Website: lowes
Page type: payment
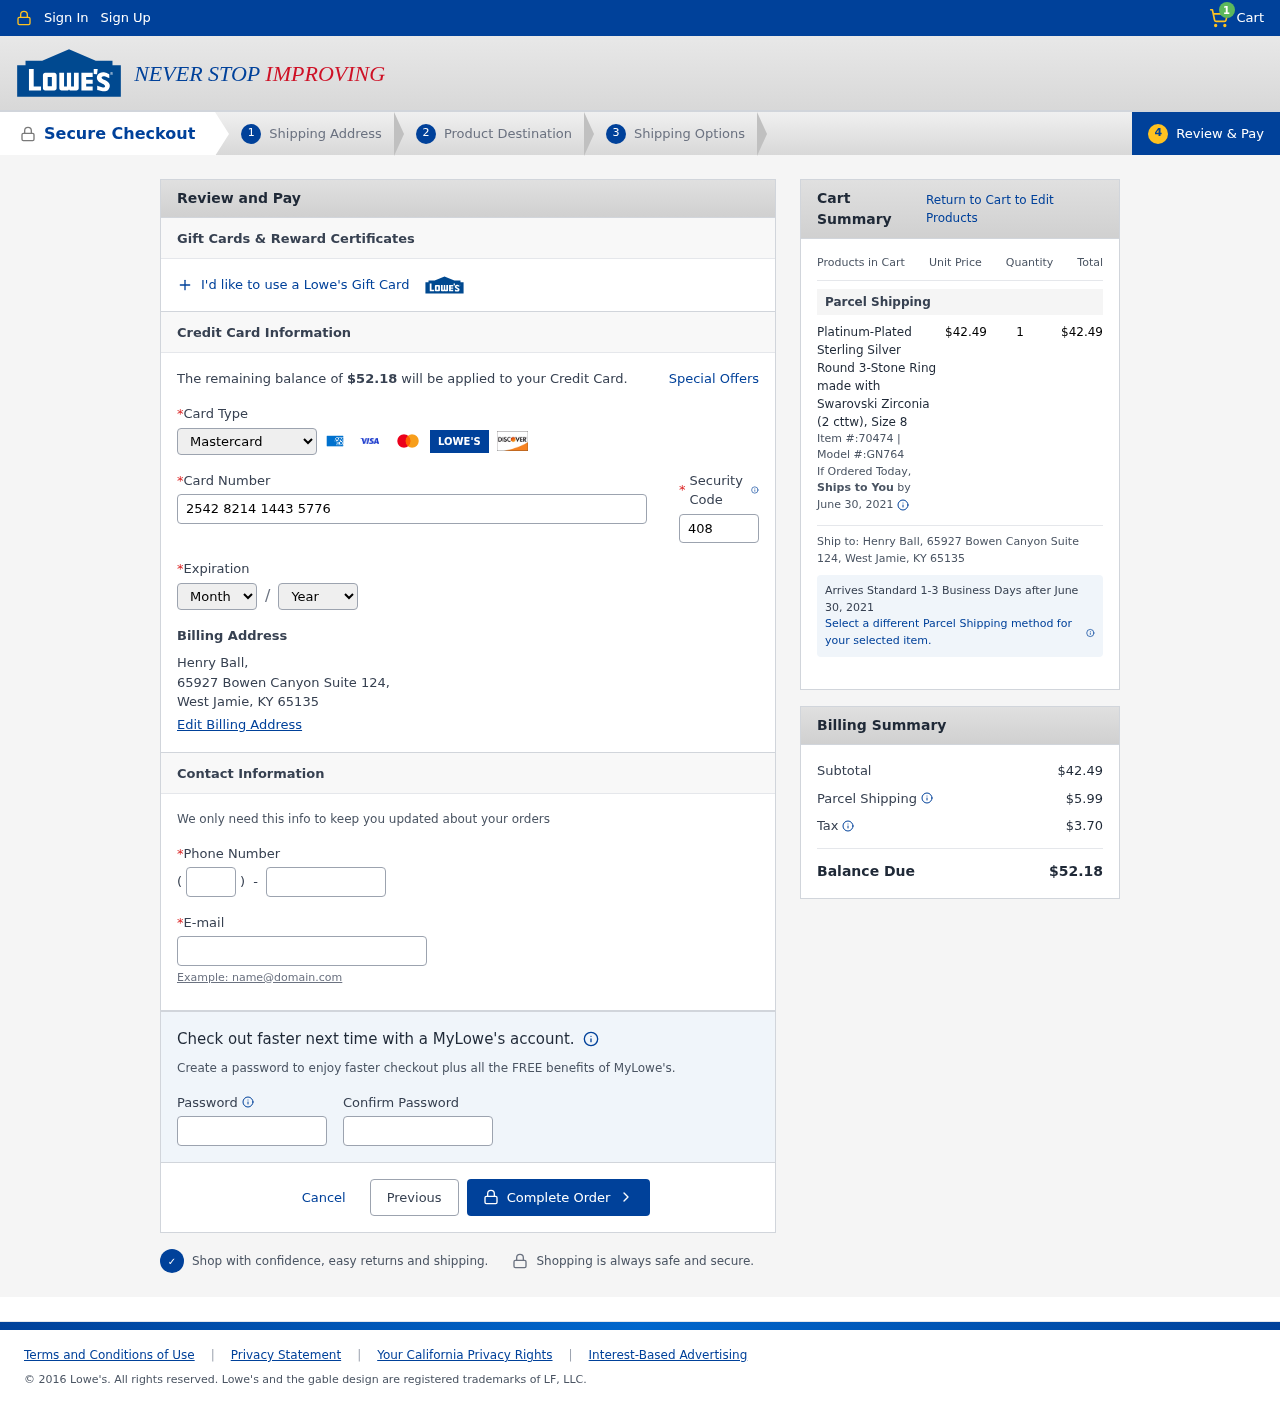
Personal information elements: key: PII_CARD_CVV
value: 408
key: PII_CARD_EXPIRY_MONTH
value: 02
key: PII_CARD_EXPIRY_YEAR
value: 27
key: PII_CARD_NUMBER
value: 2542 8214 1443 5776
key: PII_CARD_TYPE
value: Mastercard
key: PII_CITY_STATE_ZIP
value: West Jamie, KY 65135
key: PII_EMAIL
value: henry_ball@hotmail.com
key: PII_FULLNAME
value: Henry Ball,
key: PII_PHONE
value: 3026926448
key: PII_PHONE_AREA
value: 302
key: PII_STREET
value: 65927 Bowen Canyon Suite 124
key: PII_STREET
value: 65927 Bowen Canyon Suite 124,
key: PII_FULLNAME2
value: Henry Ball
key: PII_CITY
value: West Jamie
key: PII_STATE_ABBR
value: KY
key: PII_POSTCODE
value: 65135
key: PII_POSTCODE_FULL
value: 65135
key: PII_CITY_STATE
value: West Jamie, KY
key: PII_POSTCODE_NUMERIC
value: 65135
Product elements: key: PRODUCT1_NAME
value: Platinum-Plated Sterling Silver Round 3-Stone Ring made with Swarovski Zirconia (2 cttw), Size 8
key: PRODUCT1_PRICE
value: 42.49
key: PRODUCT1_QUANTITY
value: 1
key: PRODUCT1_ITEM
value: Item #:70474
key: PRODUCT1_MODEL
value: Model #:GN764
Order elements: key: ORDER_NUM_ITEMS
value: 1
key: ORDER_TOTAL
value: $52.18
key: ORDER_SHIPPING_DATE
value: June 30, 2021
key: ORDER_SUBTOTAL
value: $42.49
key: ORDER_SHIPPING_DATE2
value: June 30, 2021
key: ORDER_SHIPPING_COST
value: $5.99
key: ORDER_TAX
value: $3.70